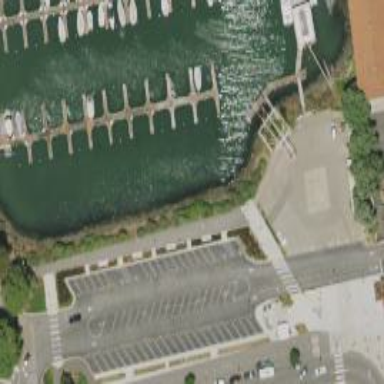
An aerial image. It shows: Parking space is available.